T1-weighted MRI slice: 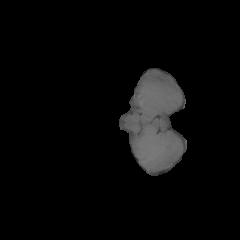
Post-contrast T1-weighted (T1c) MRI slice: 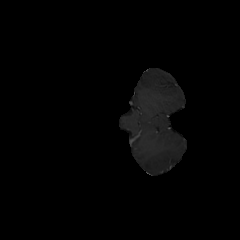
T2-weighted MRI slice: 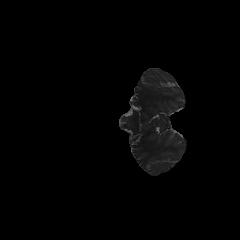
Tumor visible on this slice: no